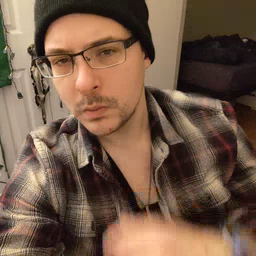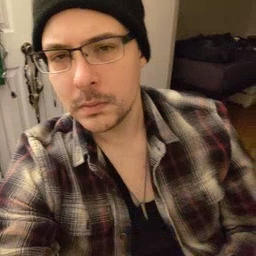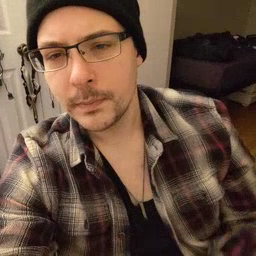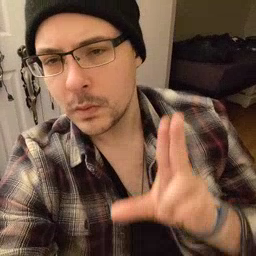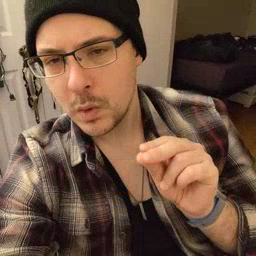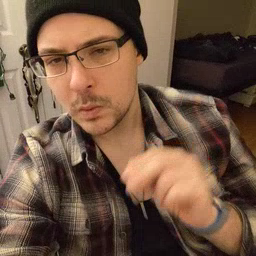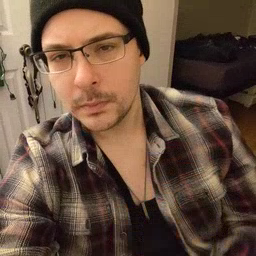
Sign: no